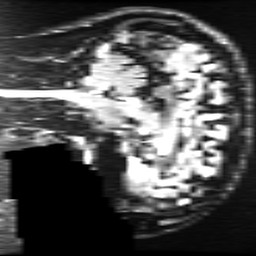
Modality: FLAIR
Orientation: sagittal
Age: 21
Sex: male
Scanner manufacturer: ge
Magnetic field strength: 3 T
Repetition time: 11 s
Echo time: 0.1497 s